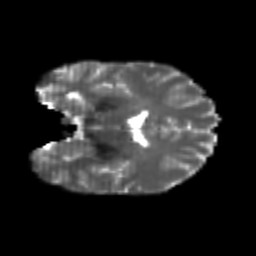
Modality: T2w
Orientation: coronal
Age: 22
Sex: male
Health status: healthy
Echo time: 0.074 s